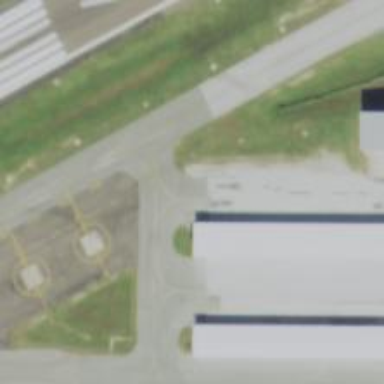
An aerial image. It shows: View of taxiway at the airport.